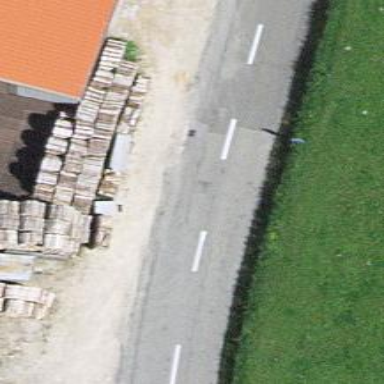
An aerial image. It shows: Secondary road with asphalt surface.